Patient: sex F, age 69
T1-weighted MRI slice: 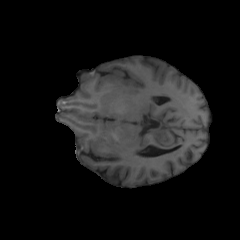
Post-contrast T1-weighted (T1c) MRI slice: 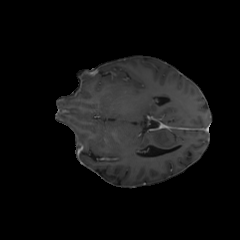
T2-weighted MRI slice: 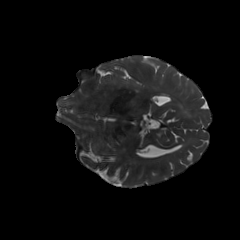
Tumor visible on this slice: no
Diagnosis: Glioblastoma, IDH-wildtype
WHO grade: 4